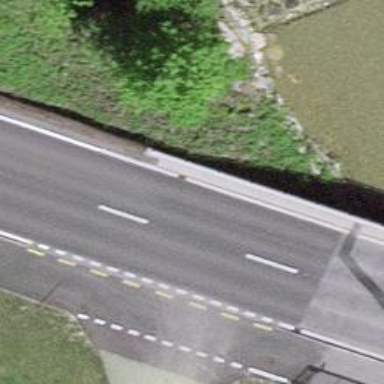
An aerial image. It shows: Primary highway bridge with asphalt surface and separate sidewalk.